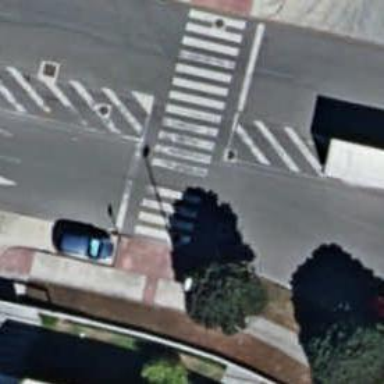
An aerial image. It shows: Zebra crossing on the road.